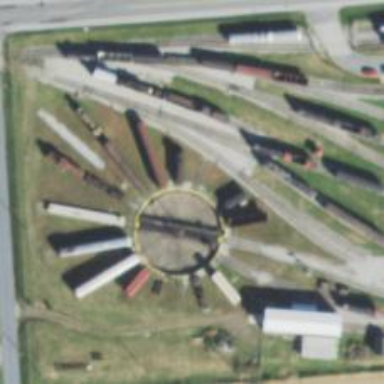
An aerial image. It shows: Preserved rail yard. The area contains preserved railway tracks.